Field crop: maize
Growth stage: 2
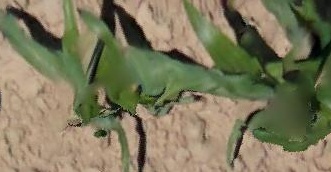
Species: maize